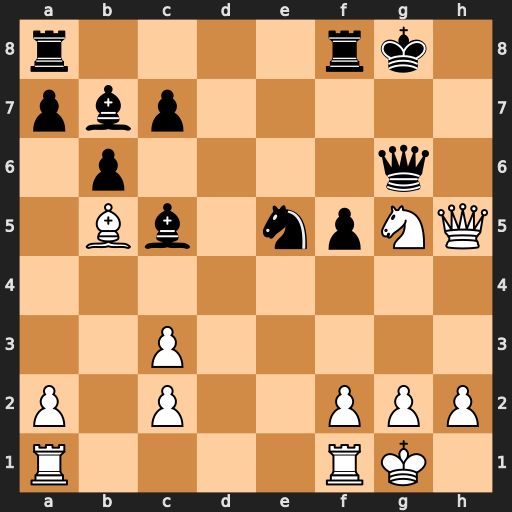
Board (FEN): r4rk1/pbp5/1p4q1/1Bb1npNQ/8/2P5/P1P2PPP/R4RK1
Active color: w
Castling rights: -
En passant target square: -
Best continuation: Bc4+ Kg7 Ne6+ Qxe6 Bxe6